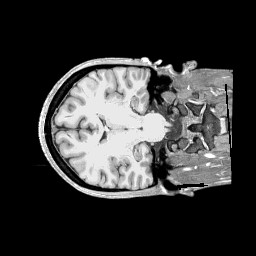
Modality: T1w
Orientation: axial